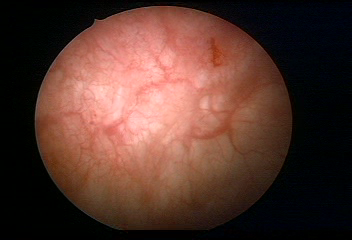
Modality: WLC
Class: Normal mucosa
Bladder cancer association: No